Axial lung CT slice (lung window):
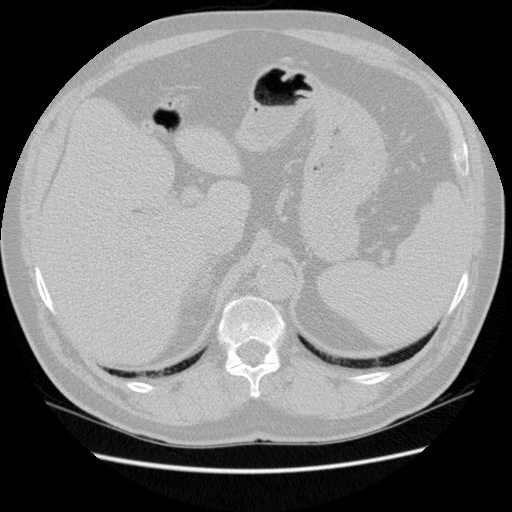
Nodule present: no